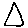
Label: triangle